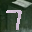
Label: 7